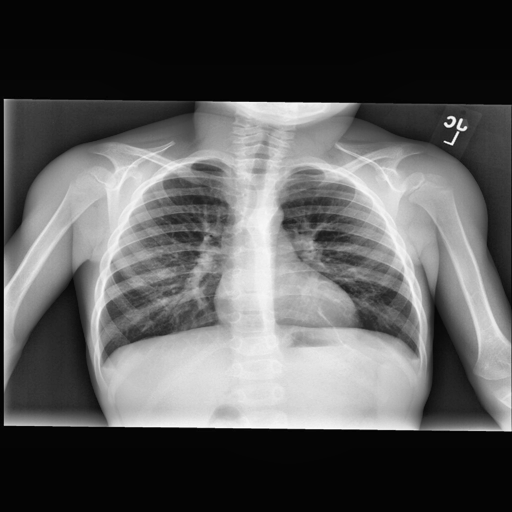
Finding: NORMAL